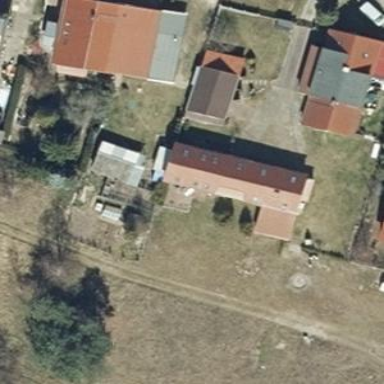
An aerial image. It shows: House with flat red roof.